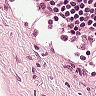
Metastatic tissue present: no